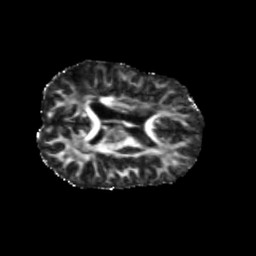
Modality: FA
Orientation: axial
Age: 50
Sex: female
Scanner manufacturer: siemens
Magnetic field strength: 3 T
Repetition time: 5.47 s
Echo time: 0.0854 s